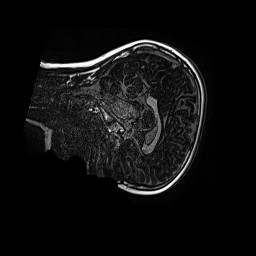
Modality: MP2RAGE
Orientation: sagittal
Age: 8
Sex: female
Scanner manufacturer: siemens
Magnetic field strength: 3 T
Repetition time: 4 s
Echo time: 0.00299 s